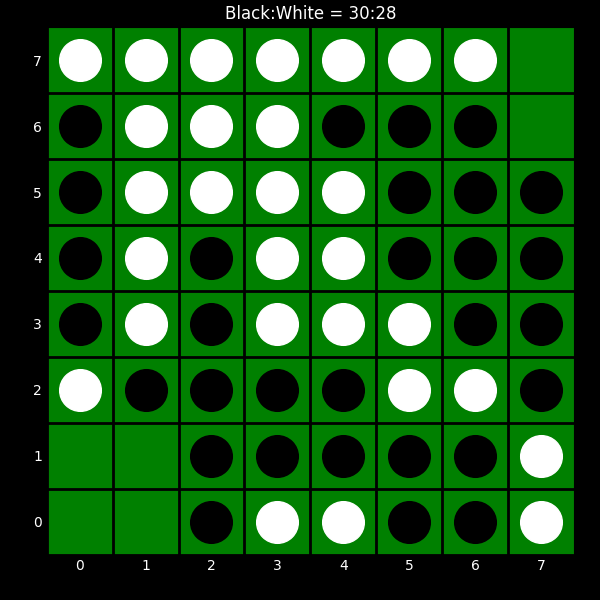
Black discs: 30
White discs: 28